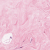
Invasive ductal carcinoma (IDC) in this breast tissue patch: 0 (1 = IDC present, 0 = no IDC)